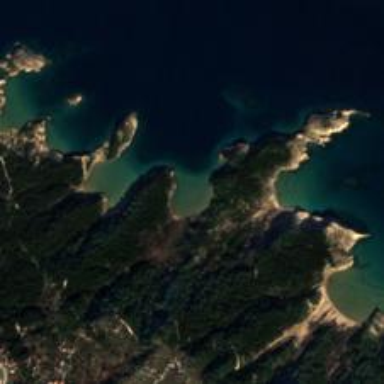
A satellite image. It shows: Beautiful bay in nature.